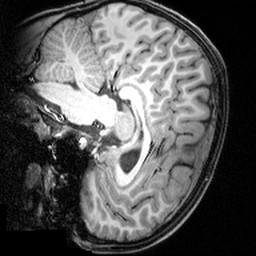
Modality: T1w
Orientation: sagittal
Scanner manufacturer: siemens
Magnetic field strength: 3 T
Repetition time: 1.9 s
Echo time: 0.00397 s